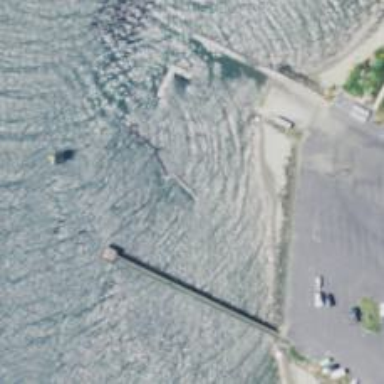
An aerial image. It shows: Breakwater structure.